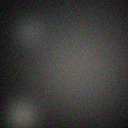
Screen state: off